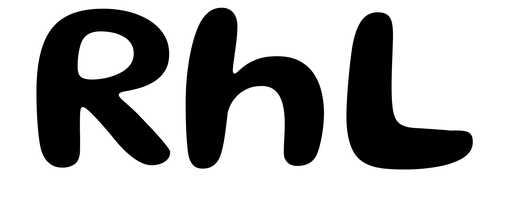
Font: Gluten_Medium